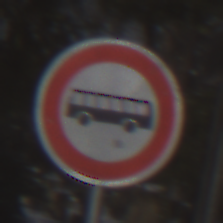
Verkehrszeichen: VerbotKraftomnibusse
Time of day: MorningAfternoon
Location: Outdoor (Special)
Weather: Clear
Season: Winter
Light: Natural